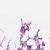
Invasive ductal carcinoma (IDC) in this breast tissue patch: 1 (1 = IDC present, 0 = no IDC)